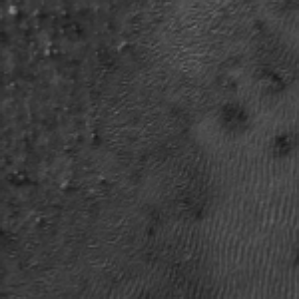
Label: frost